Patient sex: M
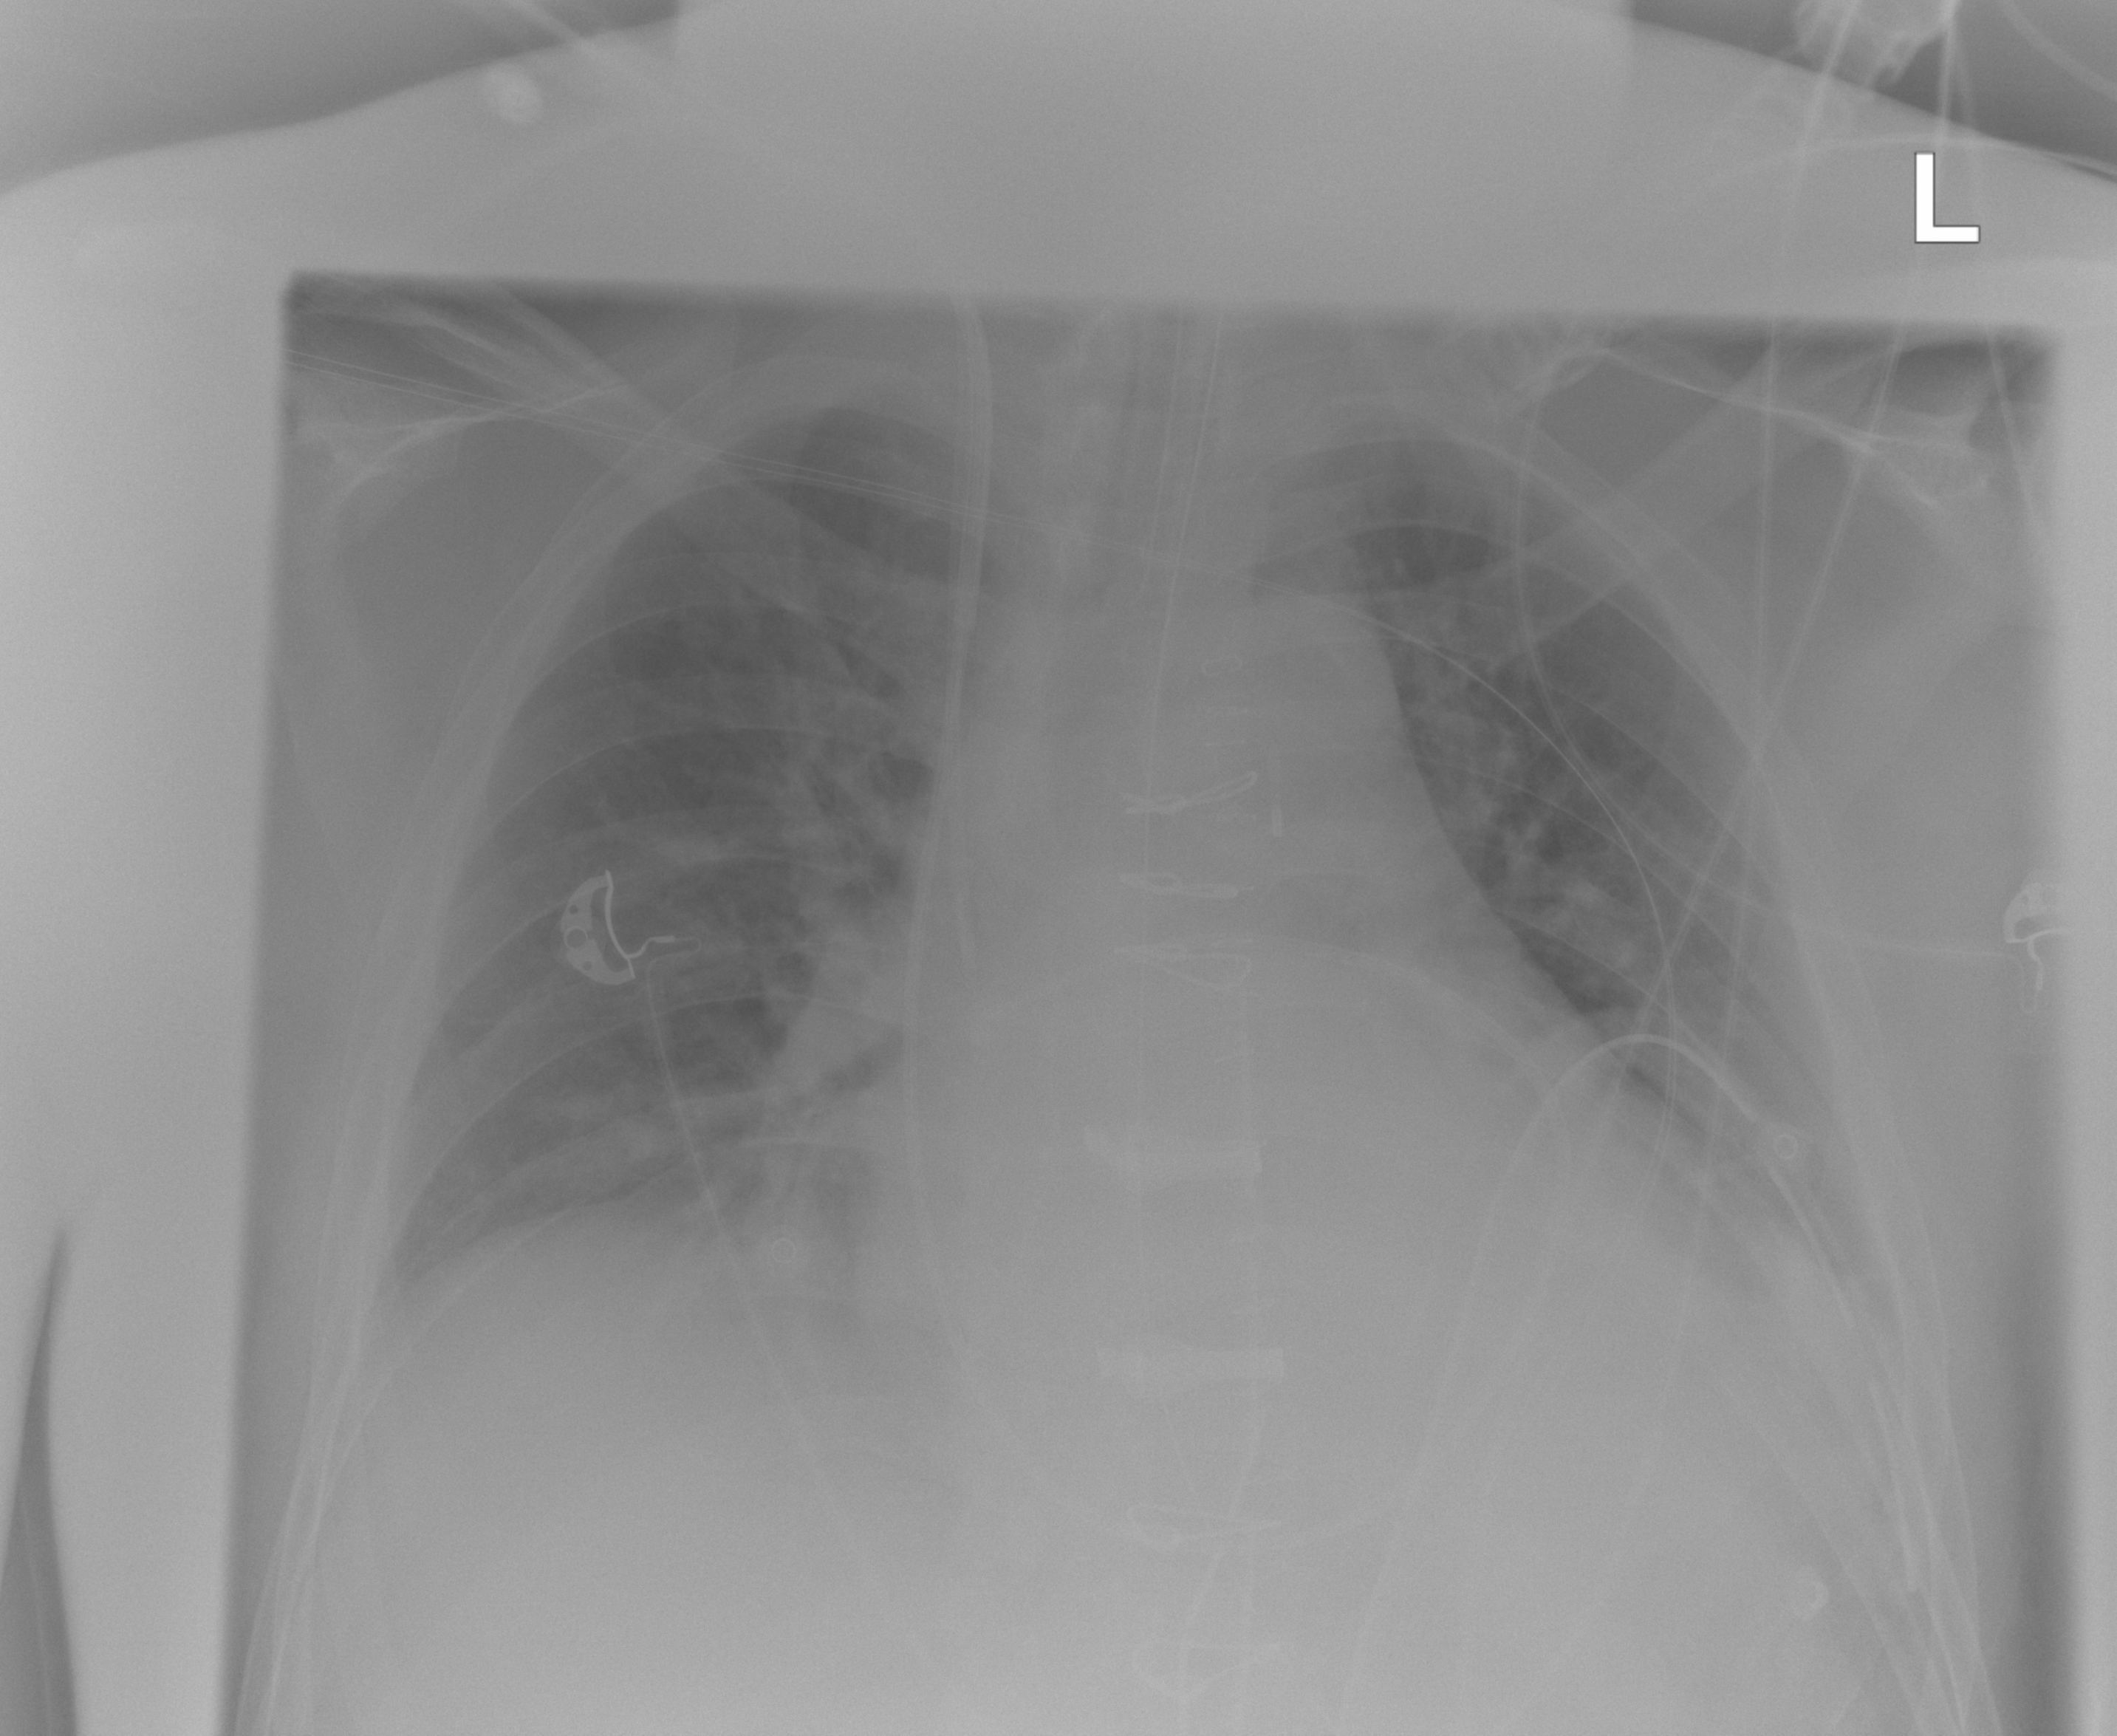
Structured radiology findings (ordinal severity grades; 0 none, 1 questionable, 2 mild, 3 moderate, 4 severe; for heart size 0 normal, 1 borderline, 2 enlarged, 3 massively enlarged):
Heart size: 2
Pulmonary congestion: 0
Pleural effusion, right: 0
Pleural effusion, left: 2
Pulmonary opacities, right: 0
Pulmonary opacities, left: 0
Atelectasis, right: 2
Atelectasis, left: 2